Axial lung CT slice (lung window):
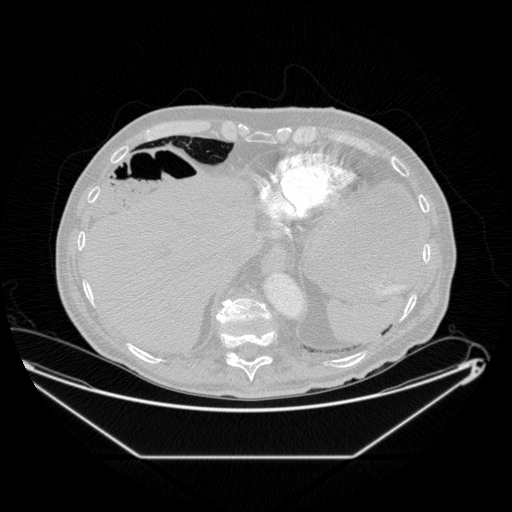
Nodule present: no